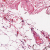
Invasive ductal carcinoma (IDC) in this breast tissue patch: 0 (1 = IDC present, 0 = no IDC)